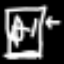
Label: The Eiffel Tower